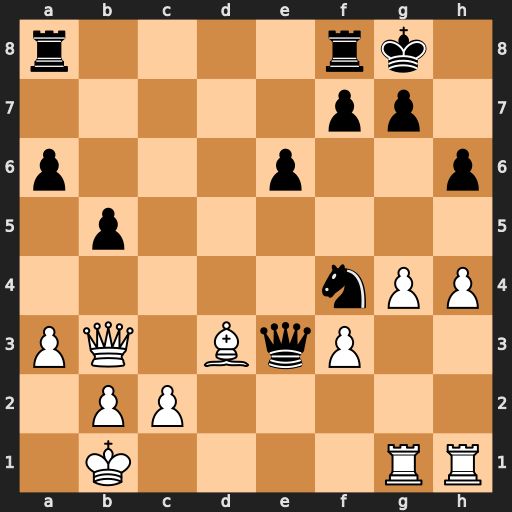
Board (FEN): r4rk1/5pp1/p3p2p/1p6/5nPP/PQ1BqP2/1PP5/1K4RR
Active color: w
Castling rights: -
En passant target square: -
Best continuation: Bh7+ Kxh7 Qxe3